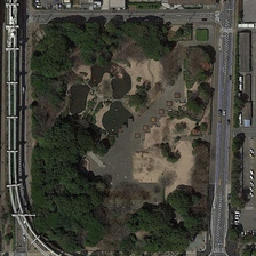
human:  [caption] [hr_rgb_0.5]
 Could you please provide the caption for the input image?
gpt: distributed the rectangular shape on the ground of the park.

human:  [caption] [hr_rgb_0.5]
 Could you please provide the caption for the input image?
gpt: The shape of the rectangle was distributed to the ground of the park.

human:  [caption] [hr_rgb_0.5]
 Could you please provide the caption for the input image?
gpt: park inside a lot of trees .

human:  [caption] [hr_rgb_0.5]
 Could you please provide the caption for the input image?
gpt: There are rectangles on the ground of the park.

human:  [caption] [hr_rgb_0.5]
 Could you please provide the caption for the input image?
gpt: The rectangular ground of the park